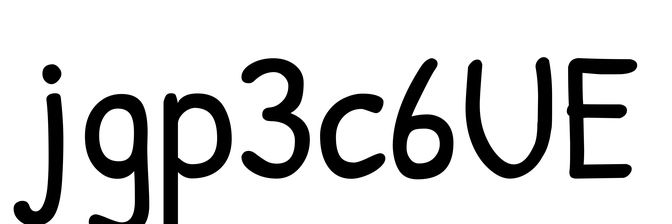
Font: PatrickHand-Regular